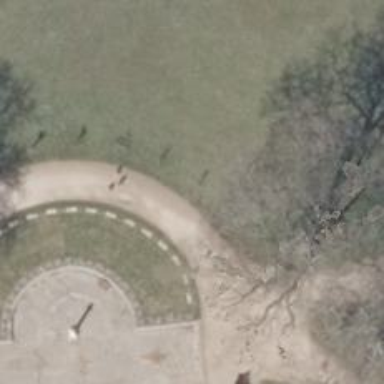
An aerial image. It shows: Deciduous tree of the Robinia genus located in park.